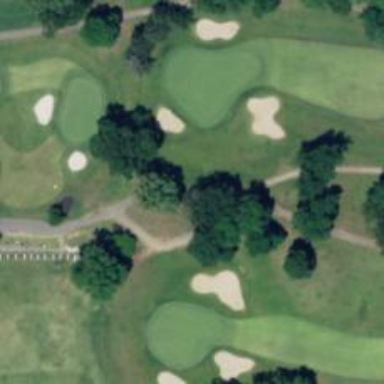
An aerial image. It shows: Well-maintained path intended for golf.